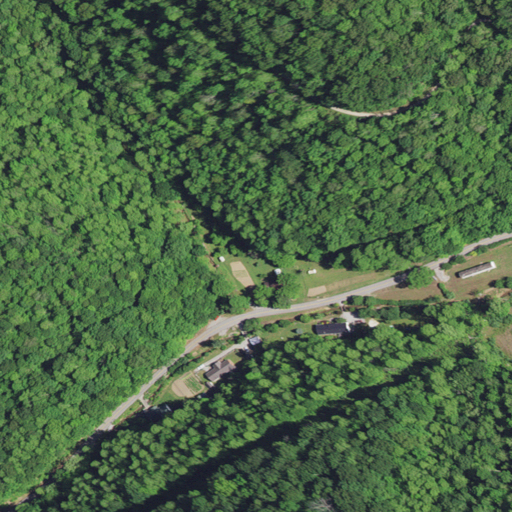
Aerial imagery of valley in Kentucky named Garden Hollow containing deciduous forest, open development, mixed forest, low intensity development, and grassland